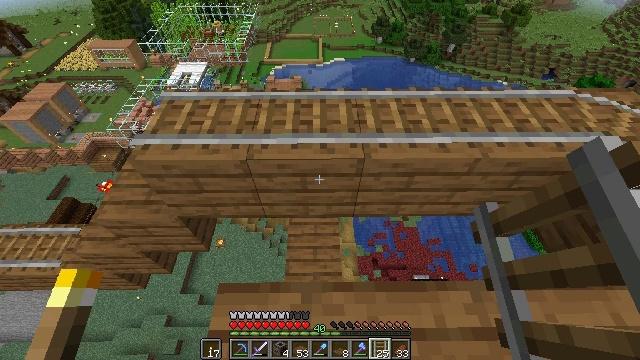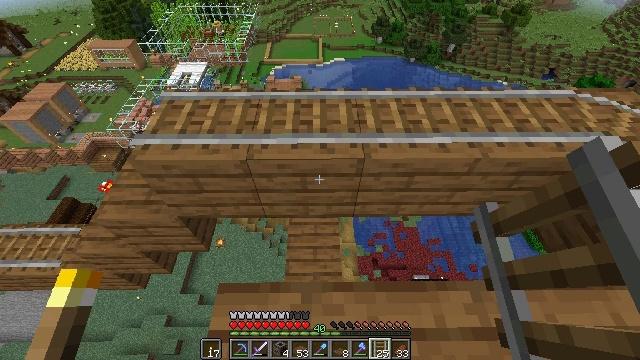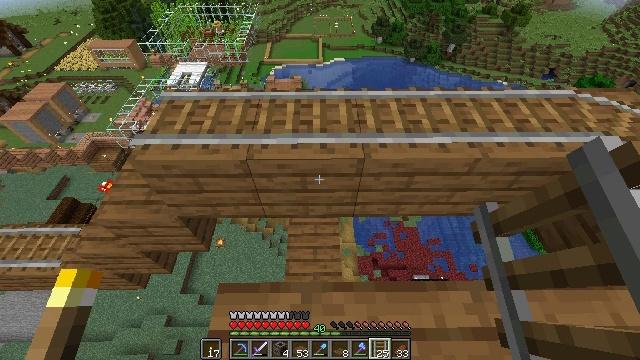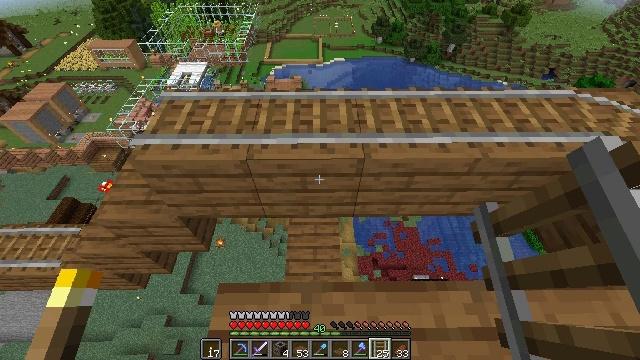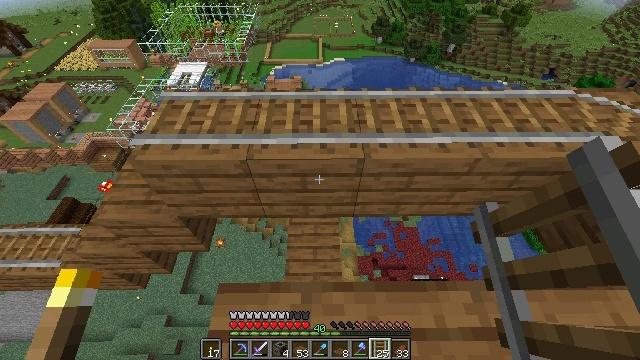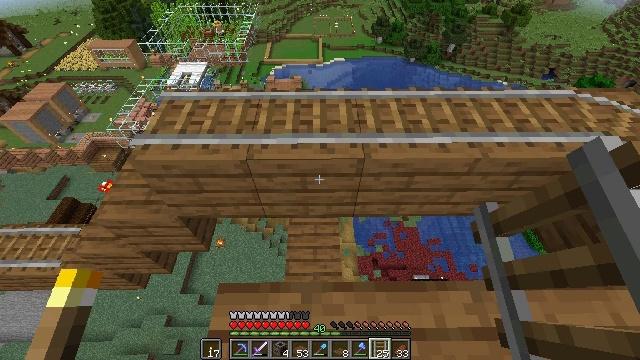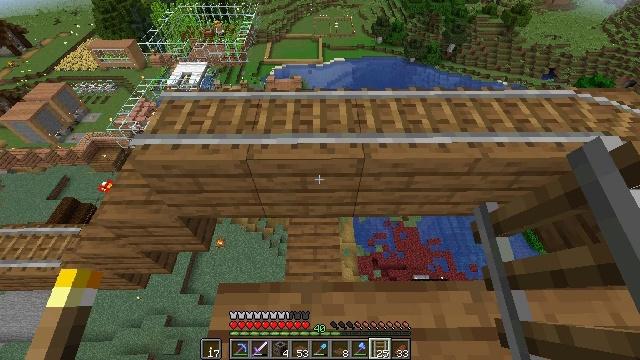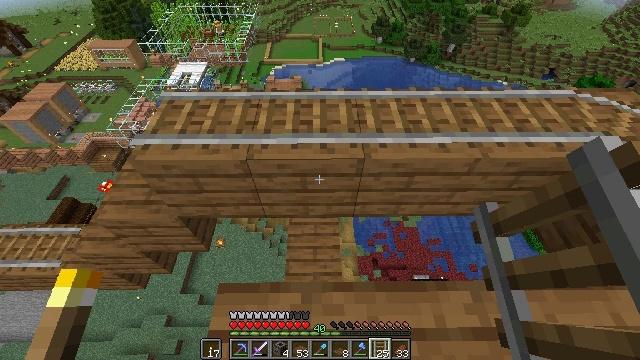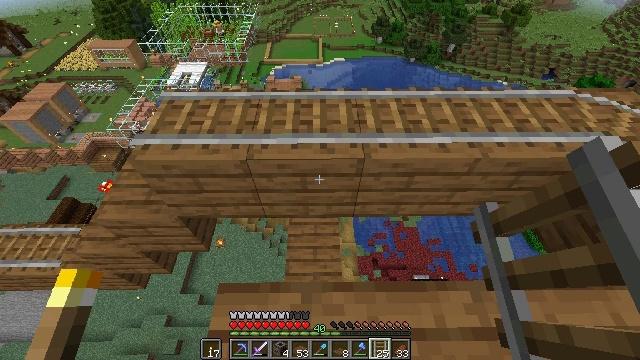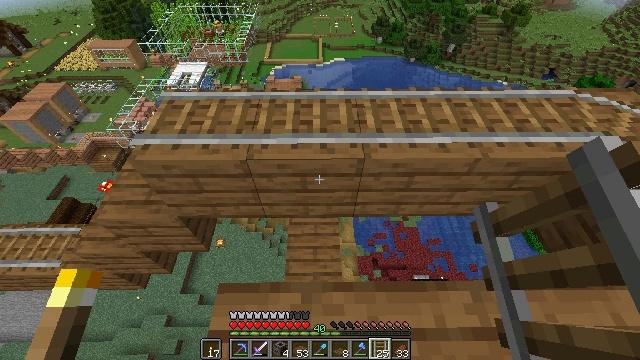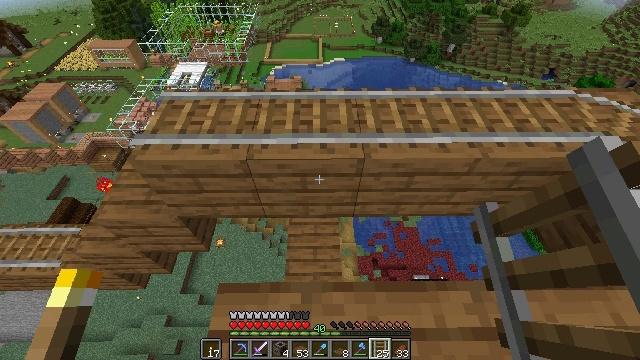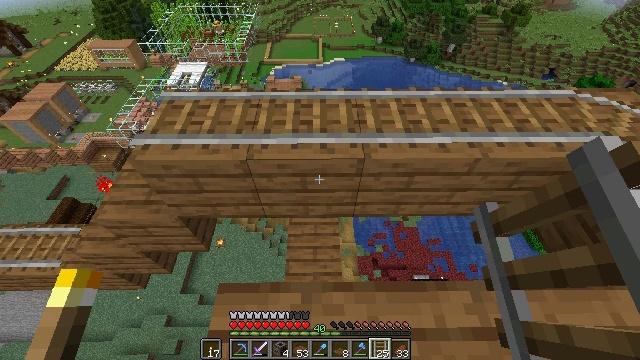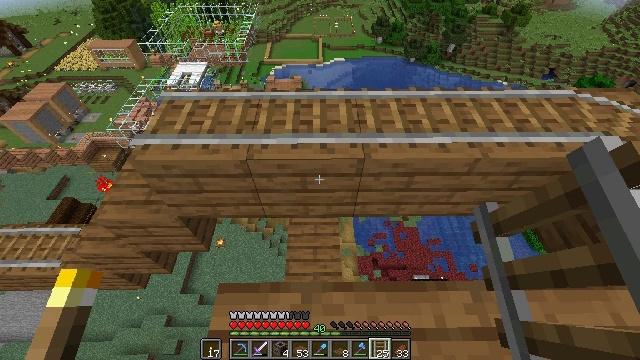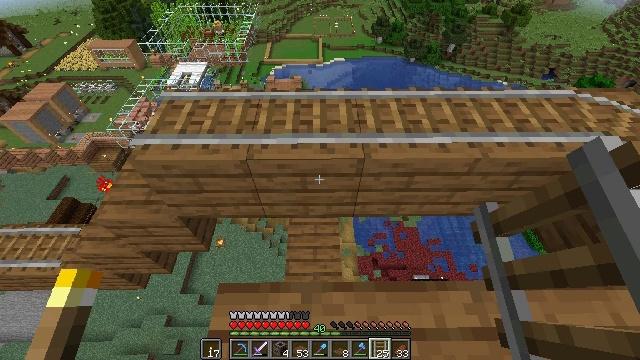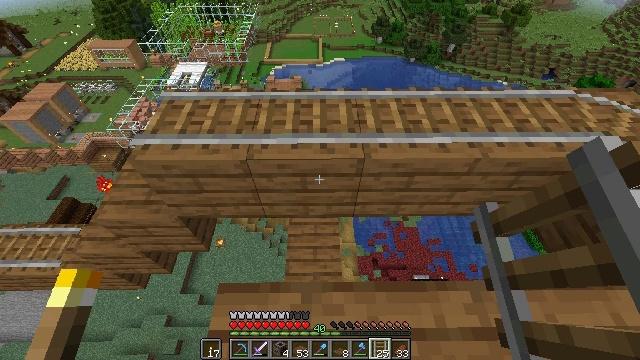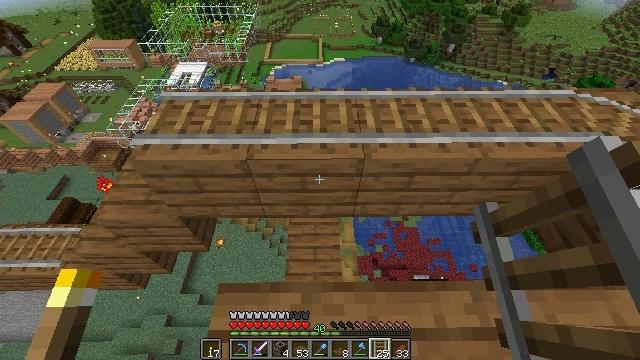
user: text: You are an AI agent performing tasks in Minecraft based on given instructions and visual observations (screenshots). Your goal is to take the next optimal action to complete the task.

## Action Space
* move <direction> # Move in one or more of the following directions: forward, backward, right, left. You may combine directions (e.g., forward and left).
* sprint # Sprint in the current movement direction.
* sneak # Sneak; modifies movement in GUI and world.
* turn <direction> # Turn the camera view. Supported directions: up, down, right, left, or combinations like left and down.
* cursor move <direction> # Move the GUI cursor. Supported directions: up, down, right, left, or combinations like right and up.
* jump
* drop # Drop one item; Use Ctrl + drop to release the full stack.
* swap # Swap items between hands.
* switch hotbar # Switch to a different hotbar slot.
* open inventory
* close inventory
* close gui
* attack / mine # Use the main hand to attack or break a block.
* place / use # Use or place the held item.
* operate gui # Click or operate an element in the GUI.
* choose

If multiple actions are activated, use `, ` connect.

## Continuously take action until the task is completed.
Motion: motion action
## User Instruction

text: Open a crafting table and make a rabbit stew.
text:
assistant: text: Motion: no_op
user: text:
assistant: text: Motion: no_op
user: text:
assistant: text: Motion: no_op
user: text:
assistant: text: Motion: no_op
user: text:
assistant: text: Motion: no_op
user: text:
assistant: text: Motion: no_op
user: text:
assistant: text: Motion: no_op
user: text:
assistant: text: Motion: no_op
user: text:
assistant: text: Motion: no_op
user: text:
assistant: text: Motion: no_op
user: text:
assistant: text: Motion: no_op
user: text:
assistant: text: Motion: no_op
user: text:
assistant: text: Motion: no_op
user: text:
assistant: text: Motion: no_op
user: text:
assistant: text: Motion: no_op
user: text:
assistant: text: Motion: no_op
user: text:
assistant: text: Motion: no_op
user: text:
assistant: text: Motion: no_op
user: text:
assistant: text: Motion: no_op
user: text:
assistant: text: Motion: no_op
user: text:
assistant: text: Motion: no_op
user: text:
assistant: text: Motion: no_op
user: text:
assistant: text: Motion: no_op
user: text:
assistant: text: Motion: no_op
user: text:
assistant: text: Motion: turn up
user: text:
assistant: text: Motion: no_op
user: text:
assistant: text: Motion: no_op
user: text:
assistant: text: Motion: no_op
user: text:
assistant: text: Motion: no_op
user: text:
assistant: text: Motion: turn down